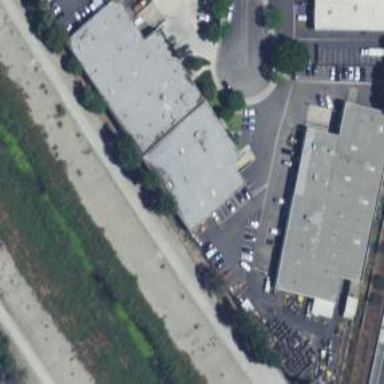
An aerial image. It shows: Industrial building.